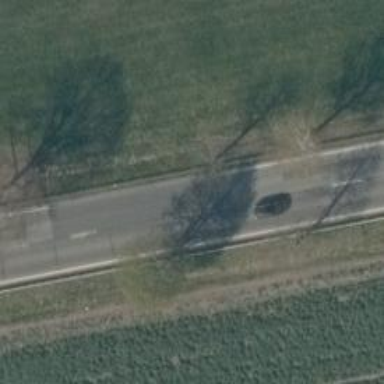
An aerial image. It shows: Broadleaved tree with lush foliage.